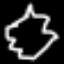
Label: octagon